Question: I have problem with installation of PyDev in Eclipse Indigo. I used Help -> Install new software -> and <URL> repository. I try it for 3 days yet but it is still not work. First, I got error: unabled to read repository.

Today, repository was found but during installation of package I got error:
> An error occurred while collecting items to be installed
session context was:(profile=epp.package.java, phase=org.eclipse.equinox.internal.p2.engine.phases.Collect, operand=, action=).
Unable to read repository at <URL>.
Read timed out
Unable to read repository at <URL>.
Read timed out
Unable to read repository at <URL>.
Read timed out
It seems like the repository is out of order. Does somebody know, what to do? Thanks!
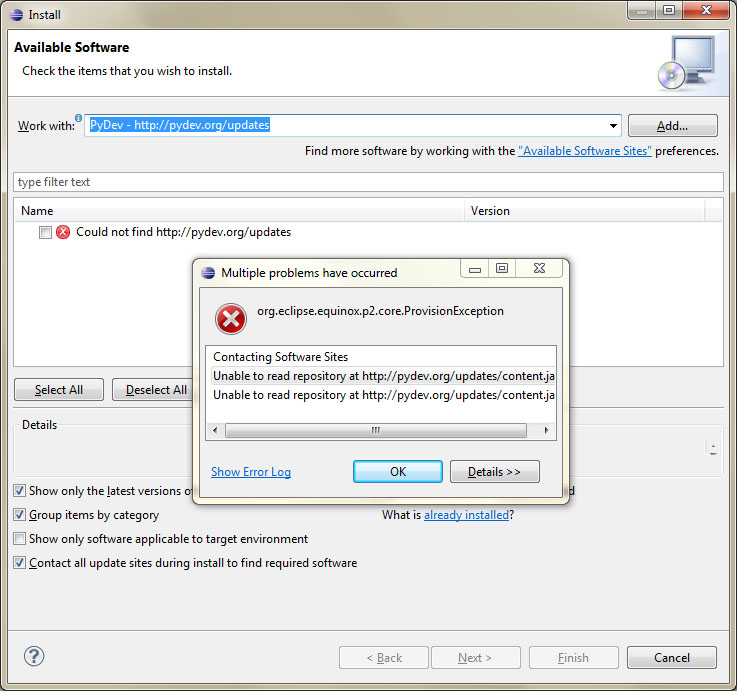
Answer: Just checked and it seems to be working. As a note, a new PyDev release is available (2.2.3).
If it still doesn't work for you, you can try the zip release (see: <URL>.